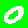
Digit: 0